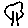
Label: tree